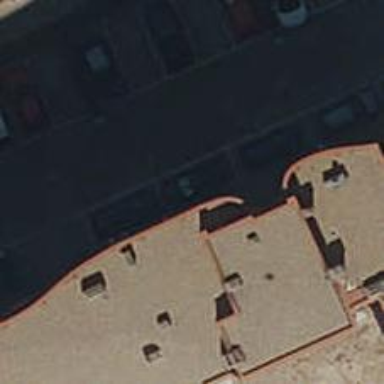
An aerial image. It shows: Restaurant.